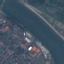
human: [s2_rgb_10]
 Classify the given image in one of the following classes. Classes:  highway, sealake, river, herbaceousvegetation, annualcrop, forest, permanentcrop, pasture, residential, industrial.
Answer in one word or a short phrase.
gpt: River